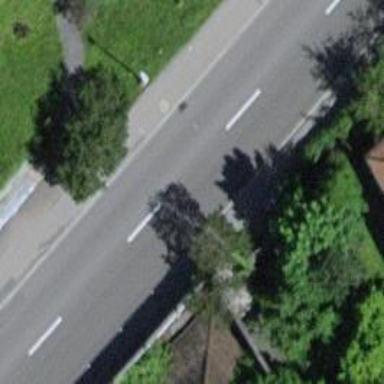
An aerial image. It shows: Set of steps on the road.